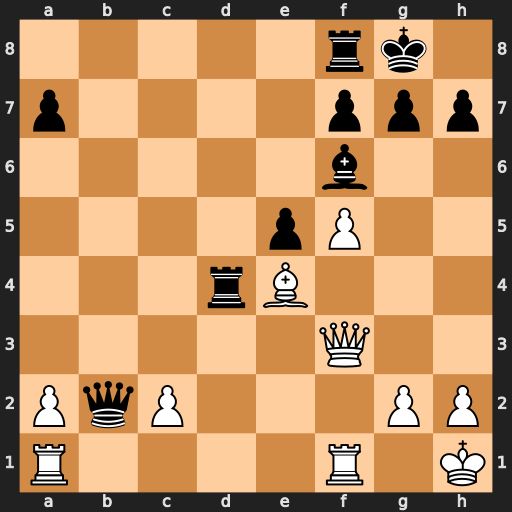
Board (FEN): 5rk1/p4ppp/5b2/4pP2/3rB3/5Q2/PqP3PP/R4R1K
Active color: w
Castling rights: -
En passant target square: -
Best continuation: Rfb1 Qxa1 Rxa1